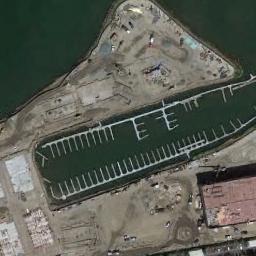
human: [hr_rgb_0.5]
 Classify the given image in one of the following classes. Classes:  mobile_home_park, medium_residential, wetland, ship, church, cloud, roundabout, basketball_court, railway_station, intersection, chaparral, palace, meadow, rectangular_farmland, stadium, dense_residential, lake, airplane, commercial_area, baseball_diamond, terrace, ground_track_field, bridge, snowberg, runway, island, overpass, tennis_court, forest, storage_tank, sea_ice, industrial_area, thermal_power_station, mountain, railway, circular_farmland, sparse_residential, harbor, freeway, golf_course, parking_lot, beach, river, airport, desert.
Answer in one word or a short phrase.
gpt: harbor